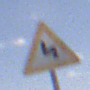
Verkehrszeichen: DoppelkurveZunaechstLinks
Umgebung: Outdoor, Nature
Tageszeit: Midday
Wetter: PartlyCloudy
Licht: Natural
Jahreszeit: NotSpecified
Kontrast: HighContrast